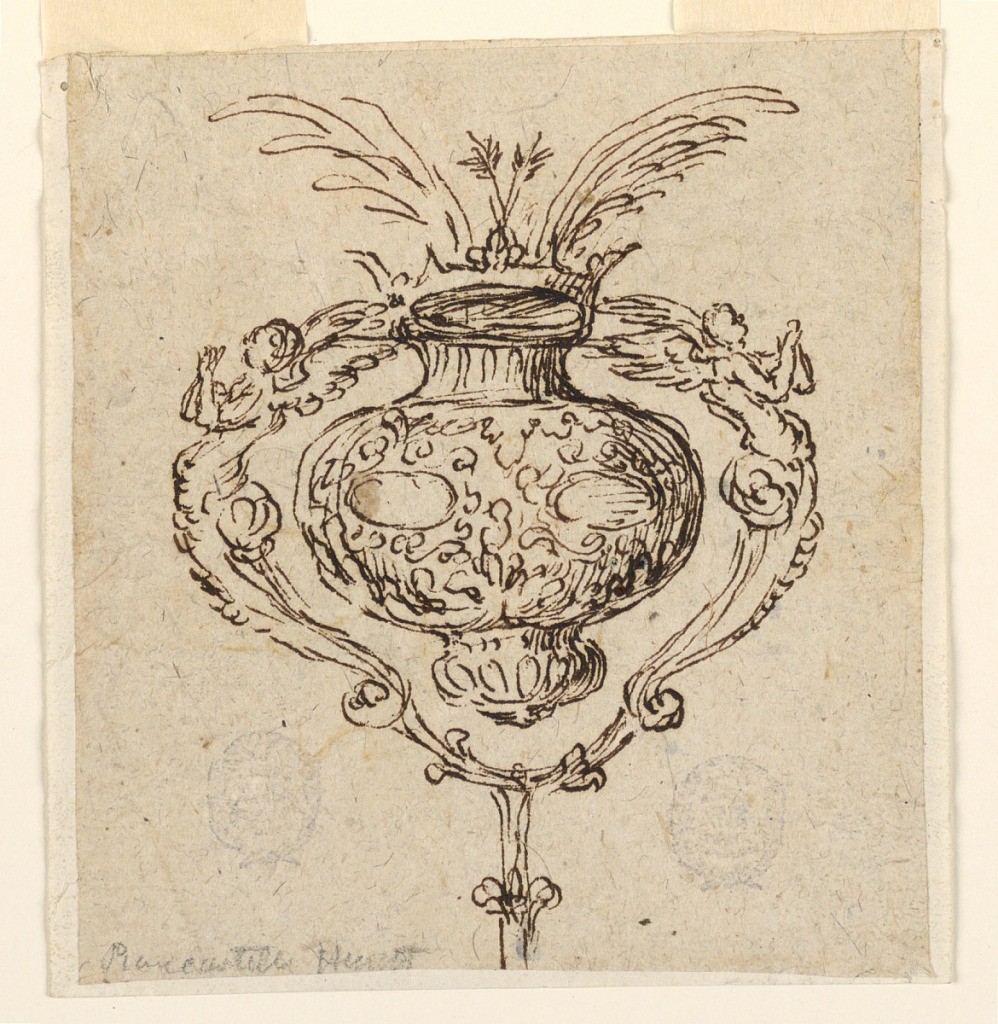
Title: Design for a Processional Lamp
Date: early 17th century
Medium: Pen and ink on paper
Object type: Drawing
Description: Vase fastened to the wings of angels, connected between a branched segments. The rim of the vase is surrounded by a crown. Crossed arrows above this.